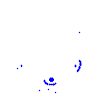
Particle: electron